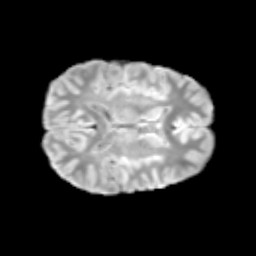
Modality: T2w
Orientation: axial
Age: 12
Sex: male
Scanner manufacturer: siemens
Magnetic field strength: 3 T
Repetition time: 3.8 s
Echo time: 0.07 s